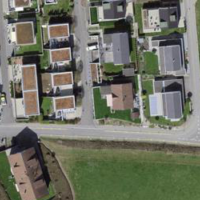
EUNIS habitat code: 55
Species observed at this site:
Hedera helix